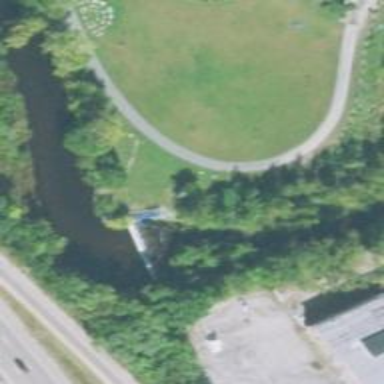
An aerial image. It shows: Fish pass along the waterway.